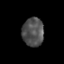
Tissue: lung
Cell type: Epithelial cells
Senescence score: 0.203
Nuclear area (px): 598
Mean DAPI intensity: 81.184